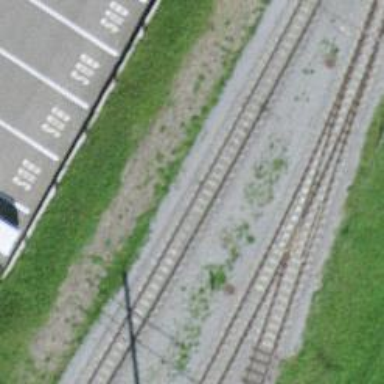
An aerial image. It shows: Narrow-gauge railway track with electrified contact line. The railway has one track.